Question: I have regrouped the following information from a few examples in the 'SonataAdminBundle' documentation. Please correct me if there are some errors, but here is what I get in the case of a 'BlogBundle':

As you can see, in general, each bundle contains both 'frontend' and 'backend' classes.
It seems very messy to mix both 'frontend' and 'backend' in the same folders somtetimes (see Controllers), but to be honest I can't think of an other way...
I actually started handling backend in a separate bundle but then realised that it was also too messy.
So in practice, do people really follow this architecture? Is this the only/best way to handle backend when using SonataAdminBundle?
This beautiful post <URL> is using a different approach...any ideas what I should do to make sure the code doesn't get too messy.
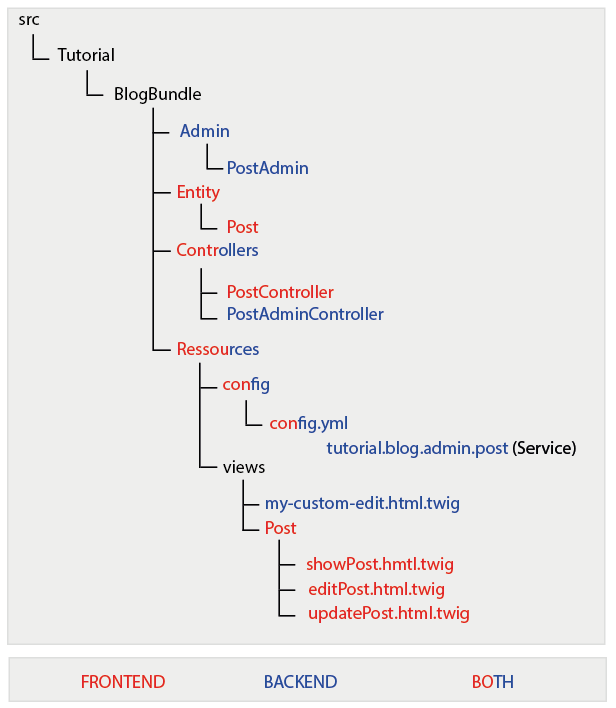
Answer: Simple: use folders within locations of mixed content. I put frontend components directly in their respective folders, and add Admin folders for backend files.
You can refer to e.g. a controller in the Admin subfolder like this 'BlogBundle:Admin\Concert:index', essentially the same works for templates.
On configuration, you could create a 'config-frontend.yml' and a 'config-backend.yml' file, then include it in the original 'config.yml' file. I don't do that though.